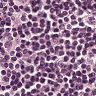
Metastatic tissue present: yes